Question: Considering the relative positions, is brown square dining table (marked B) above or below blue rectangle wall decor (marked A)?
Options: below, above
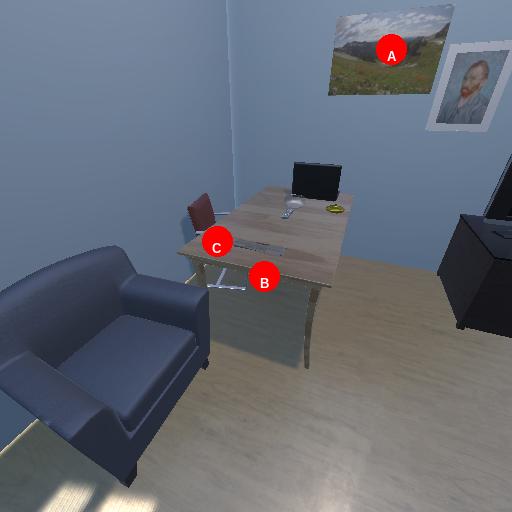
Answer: below